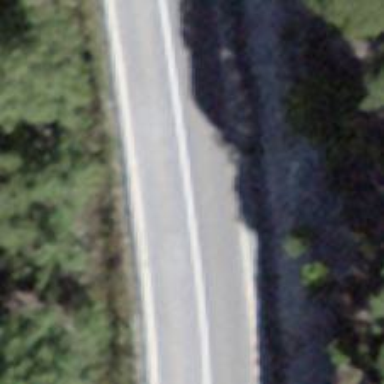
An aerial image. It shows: Tertiary road with asphalt surface.